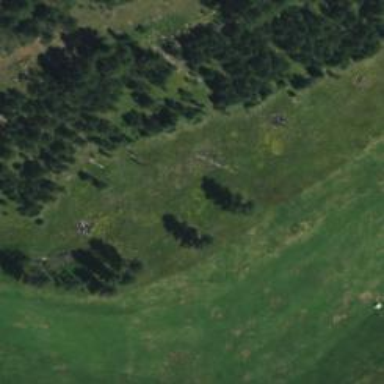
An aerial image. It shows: Scenic golf fairway.